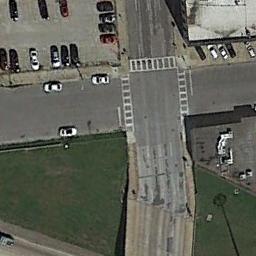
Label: intersection